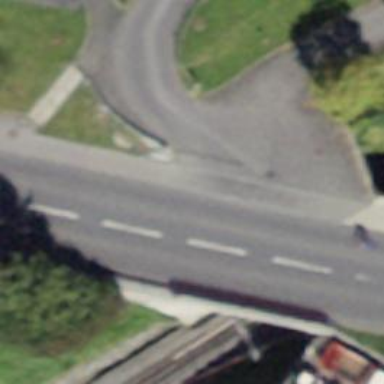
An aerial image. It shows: Secondary road crossing bridge.